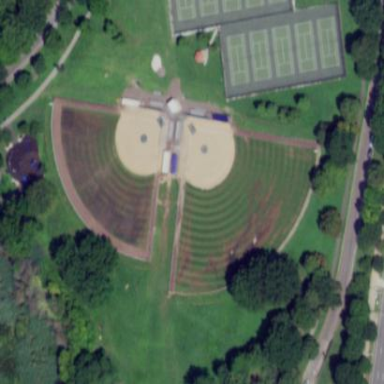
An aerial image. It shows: Baseball pitch for leisure land activities.